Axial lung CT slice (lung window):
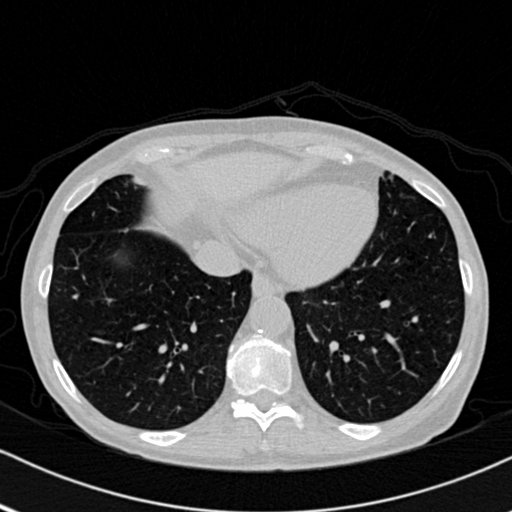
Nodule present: no